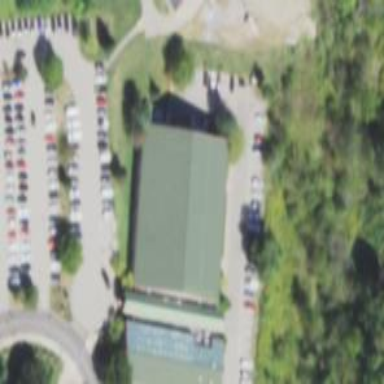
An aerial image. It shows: Sports center building.